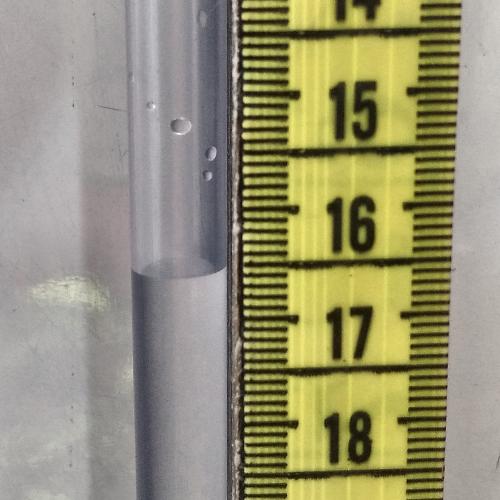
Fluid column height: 16.5 cm